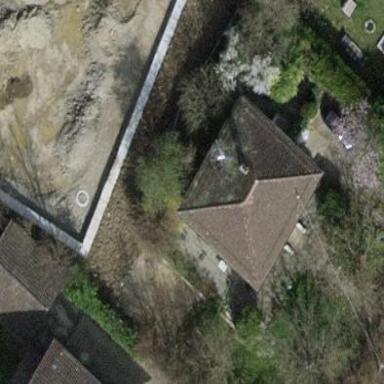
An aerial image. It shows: Garden enclosed by fence.